Question: Database Schema :
'''
DROP TABLE IF EXISTS salespersons, orders, orderlines, products;
CREATE TABLE salespersons(salespersonid INT,NAME CHAR(8));
INSERT INTO salespersons VALUES(1,'Sam'),(2,'Xavier');
CREATE TABLE orders(orderid INT,salespersonid INT);
INSERT INTO orders VALUES(1,1),(2,1),(3,1),(4,2),(5,2);
CREATE TABLE orderlines(lineid INT,orderid INT,productid INT,qty INT);
INSERT INTO orderlines VALUES(1,1,1,1),(2,1,1,2),(3,2,2,1),(4,3,1,1),(5,4,1,1),(6,5,2,2);
CREATE TABLE products(productid INT,NAME CHAR(32));
INSERT INTO products VALUES(1,'computer desk'),(2,'lamp'),(3,'desk chair');
'''
> Question :
Wants to retrieve product list, i.e.products which is sold by all sellers.
Expected Output :

I created following query,
'''
SELECT
p1.'name' AS productList
FROM
'products' AS p1
LEFT JOIN
(SELECT
p.'productid',
COUNT(DISTINCT (s.'salespersonid')) AS productSellers,
(SELECT
COUNT(*)
FROM
salespersons) AS totalSeller
FROM
'products' AS p
INNER JOIN orderlines AS ol
ON p.'productid' = ol.'productid'
INNER JOIN orders AS o
ON ol.'orderid' = o.'orderid'
INNER JOIN salespersons AS s
ON o.'salespersonid' = s.'salespersonid'
GROUP BY p.'productid'
HAVING productSellers = totalSeller) AS ps
ON p1.'productid' = ps.productid
WHERE ps.productid IS NOT NULL;
'''
It is giving correct result but I a not sure if its standard way of writing query for such question.
If anyone know better way to write query for this question then please suggest
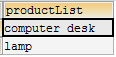
Answer: Your basic approach is fine. You are comparing the number of sales people who sold a product to the total number of sales people. However, your query can be simplified:
'''
SELECT p.Name
FROM products p INNER JOIN
orderlines ol
ON p.productid = ol.productid INNER JOIN
orders o
ON ol.orderid = o.orderid
GROUP BY p.name
HAVING COUNT(DISTINCT o.salespersonid) = (SELECT COUNT(*) FROM salespersons);
'''
Here are the changes:
- 'products'- 'SalesPerson''o.SalesPersonId''orders'- 'HAVING'
As a matter of preference, I also removed the backticks and the 'as' from the table aliases. I find the backticks make the query harder to read. I only use (and always) use 'as' for column aliases but find them unnecessary for table aliases.